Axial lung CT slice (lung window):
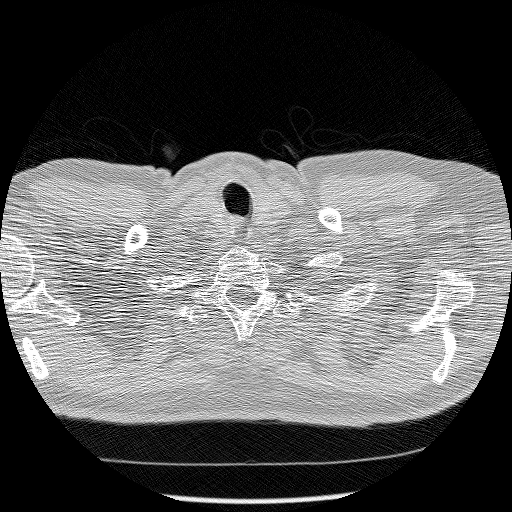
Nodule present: no